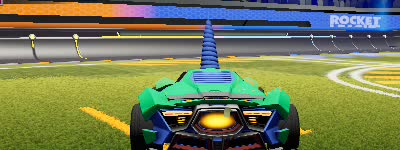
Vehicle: werewolf